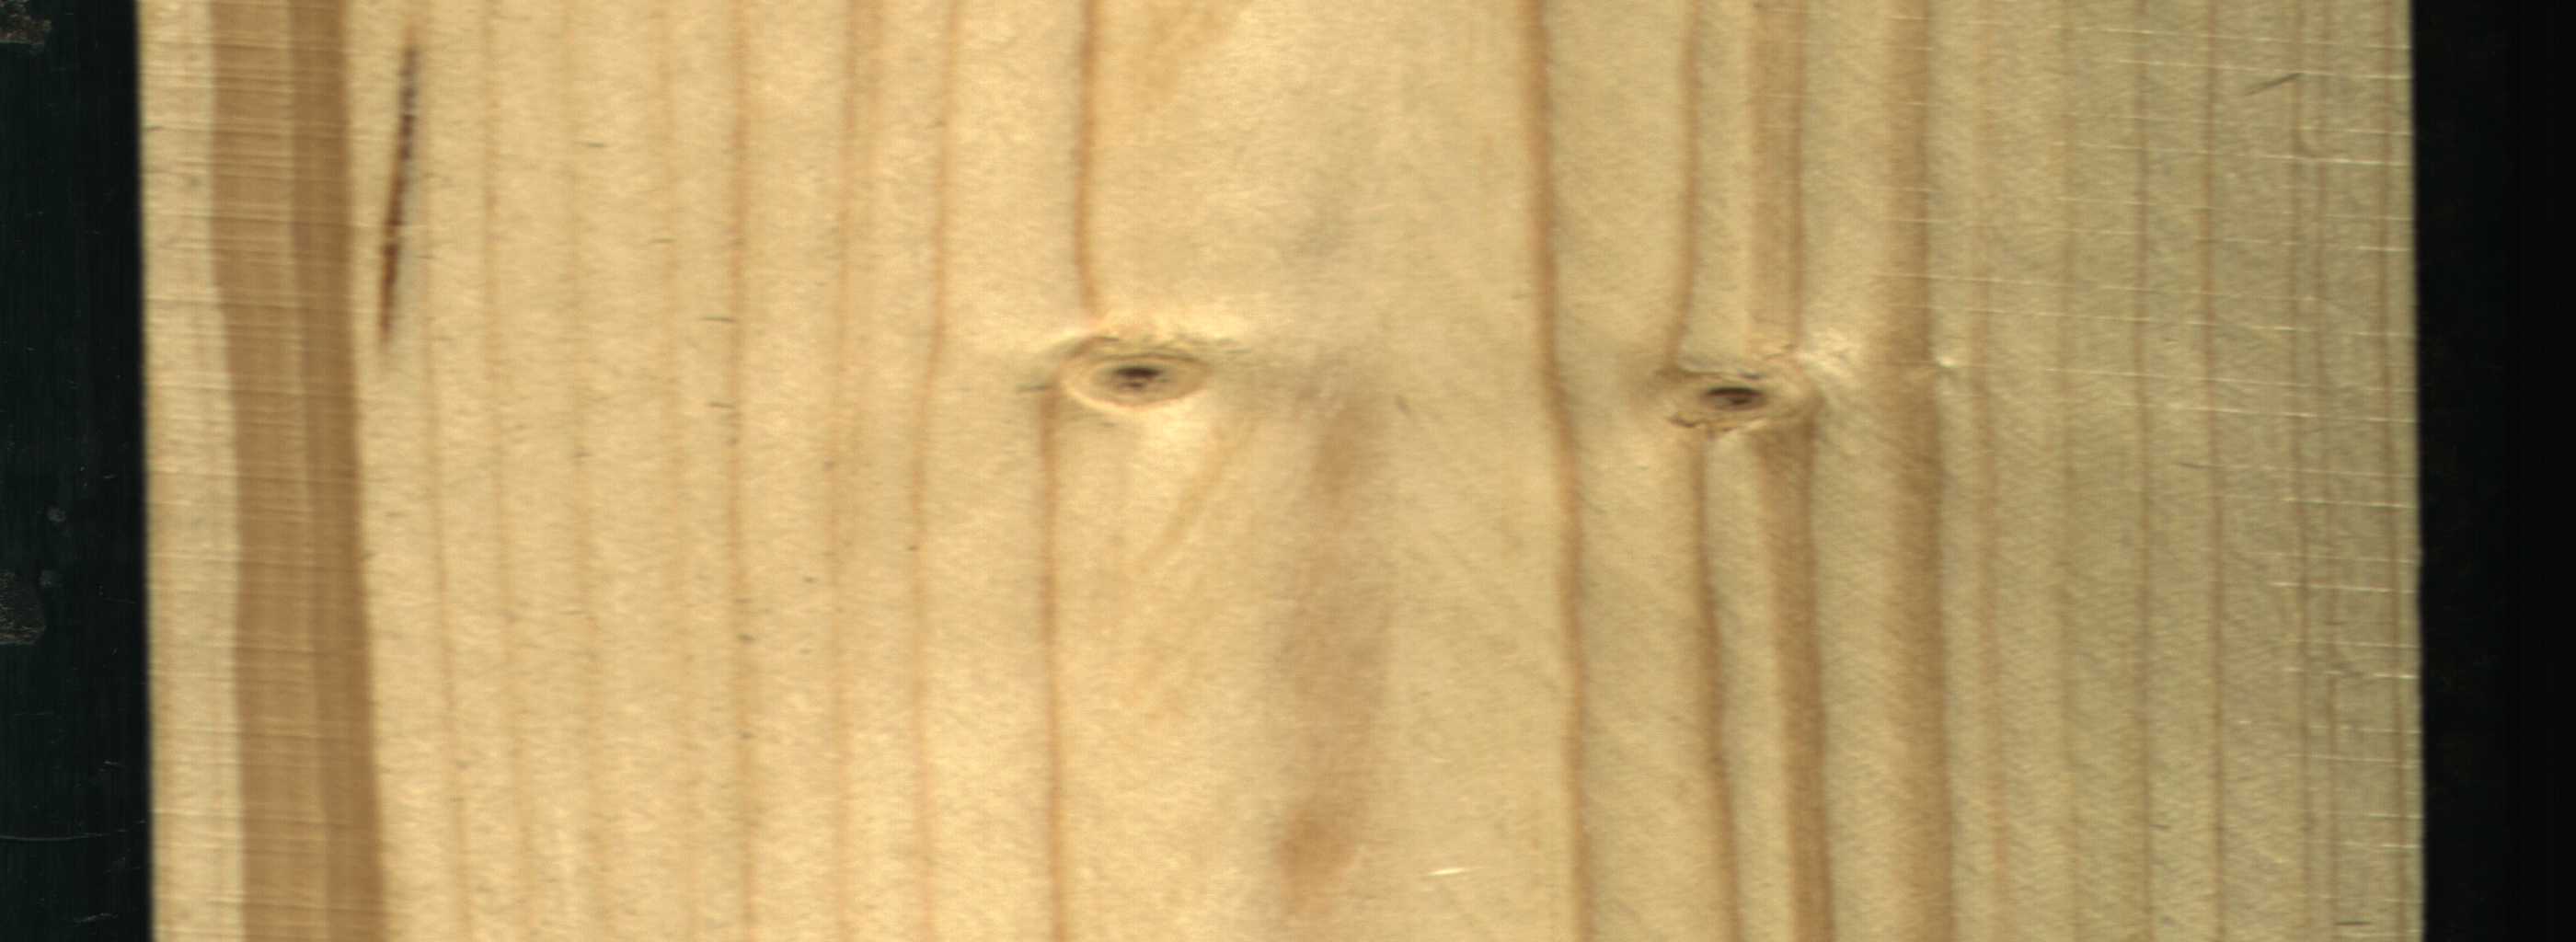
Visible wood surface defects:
resin
Quartzity
Live_Knot
Live_Knot